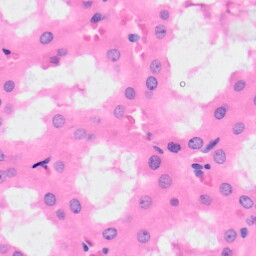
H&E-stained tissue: Kidney